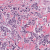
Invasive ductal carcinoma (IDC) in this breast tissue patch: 1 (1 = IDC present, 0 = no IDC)